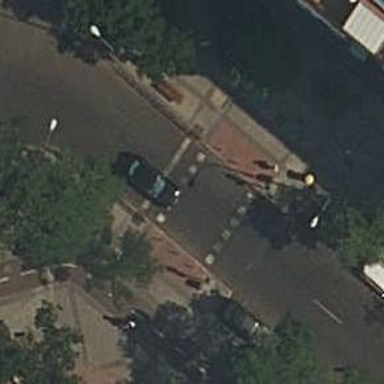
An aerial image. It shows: Crossing with traffic signals.